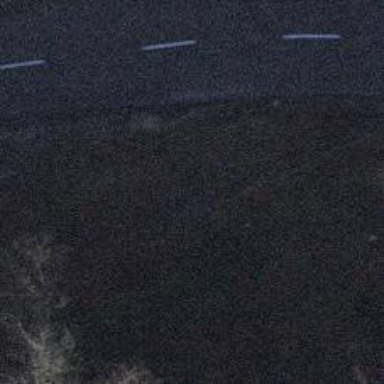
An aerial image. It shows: Set of steps on the road.